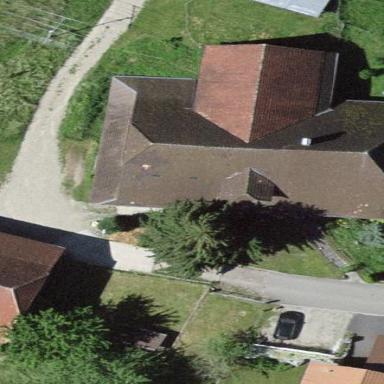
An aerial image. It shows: Farm building.